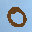
Label: 0